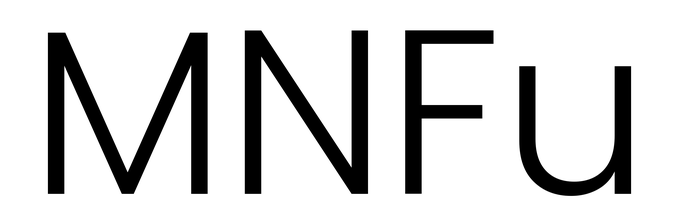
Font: Poppins-Light